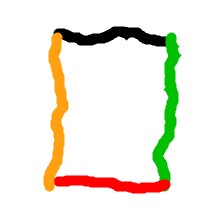
Shape: rectangle